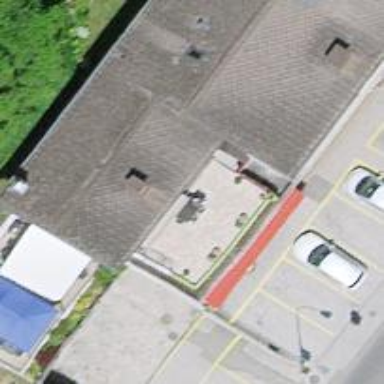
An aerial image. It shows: Restaurant.